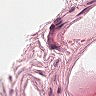
Metastatic tissue present: no